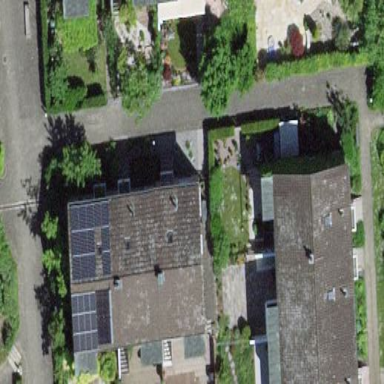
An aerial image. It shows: Terrace building.